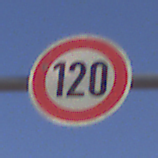
Verkehrszeichen: Geschwindigkeit120
Umgebung: Outdoor, Nature
Tageszeit: SunriseSunset
Wetter: Clear
Licht: Natural
Jahreszeit: NotSpecified
Kontrast: HighContrast